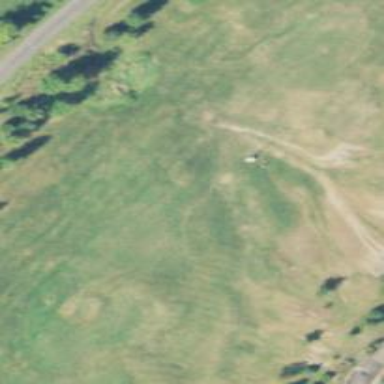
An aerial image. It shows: Golf fairway in the image.